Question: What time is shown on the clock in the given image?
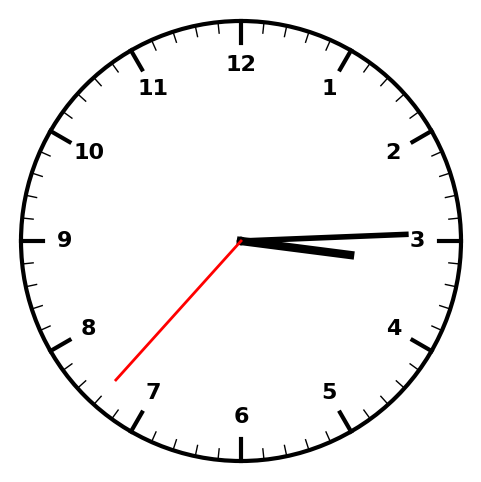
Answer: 03:14:37